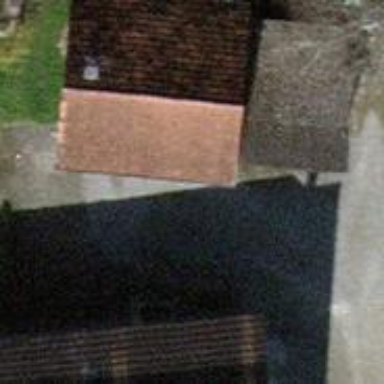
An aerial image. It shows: Farm auxiliary building with gabled roof.